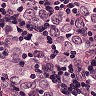
Metastatic tissue present: yes